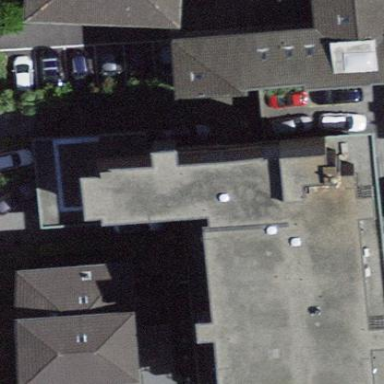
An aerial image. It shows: Commercial building.